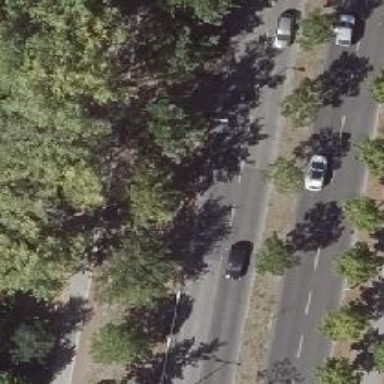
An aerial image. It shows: Beautiful avenue lined with deciduous broadleaved trees.